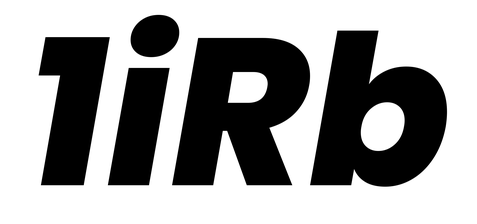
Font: Poppins-ExtraBoldItalic